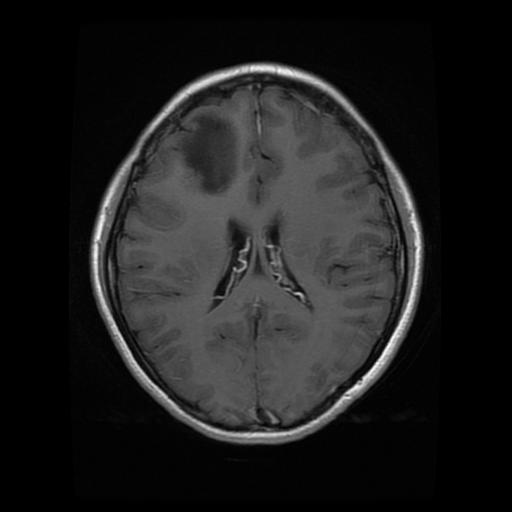
Label: glioma